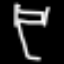
Label: bed